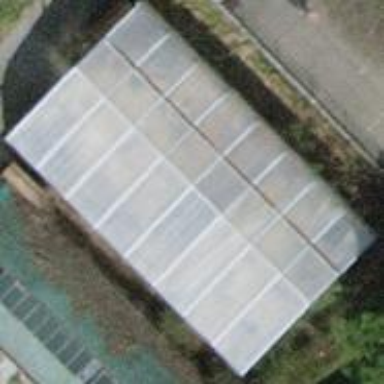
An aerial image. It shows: Greenhouse.